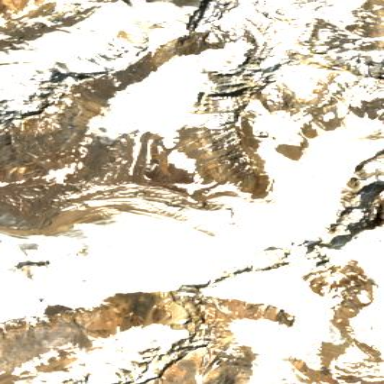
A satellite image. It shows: Majestic glacier in the distance.